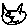
Label: cat